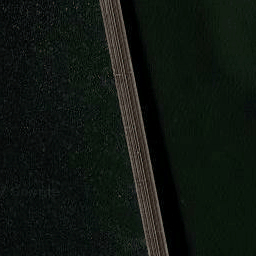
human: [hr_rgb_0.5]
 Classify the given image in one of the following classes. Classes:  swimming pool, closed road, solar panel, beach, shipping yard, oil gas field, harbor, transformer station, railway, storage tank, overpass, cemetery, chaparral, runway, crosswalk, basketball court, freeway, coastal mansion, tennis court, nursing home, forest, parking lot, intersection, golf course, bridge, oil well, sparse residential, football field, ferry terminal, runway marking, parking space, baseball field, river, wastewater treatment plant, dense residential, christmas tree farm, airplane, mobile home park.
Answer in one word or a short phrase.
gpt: bridge